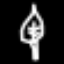
Label: leaf